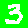
Digit: 3